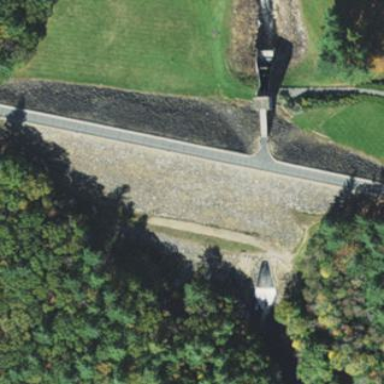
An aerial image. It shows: Dam along waterway.